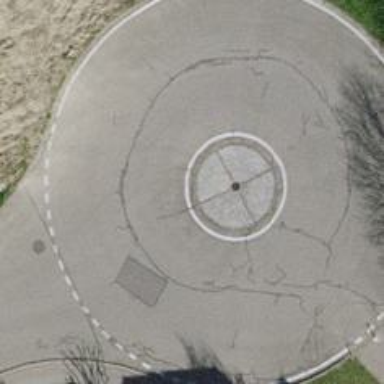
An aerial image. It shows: Mini roundabout on the road.